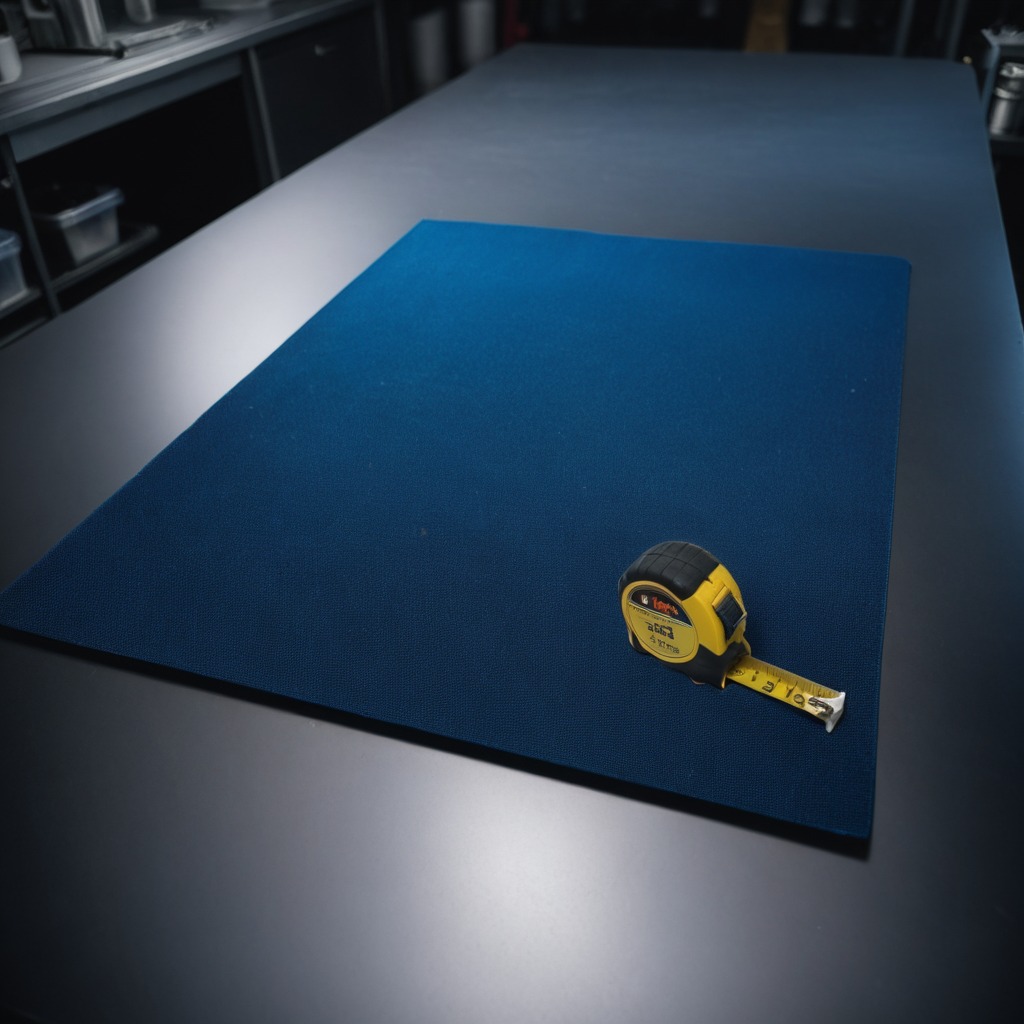
A measuring tape is lying on the clean granite tabletop.